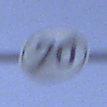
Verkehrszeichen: EndeGeschwindigkeit70
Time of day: SunriseSunset
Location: Outdoor (Suburban)
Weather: PartlyCloudy
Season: NotSpecified
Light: Natural